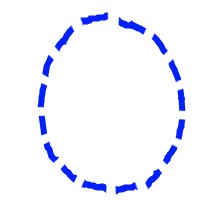
Shape: circle